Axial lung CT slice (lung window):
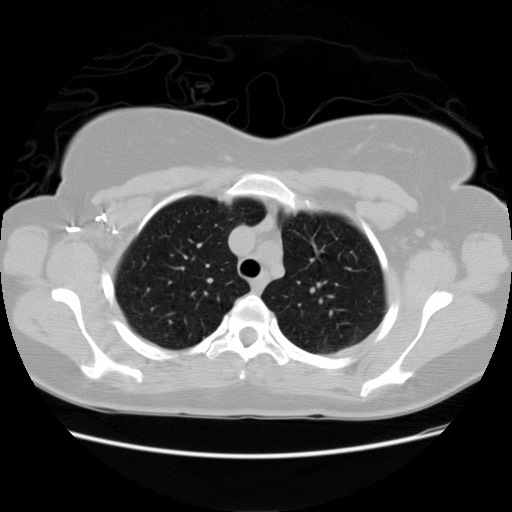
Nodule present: no